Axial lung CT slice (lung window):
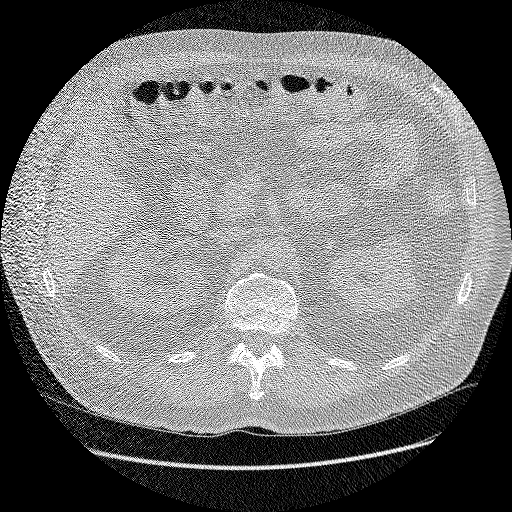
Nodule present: no